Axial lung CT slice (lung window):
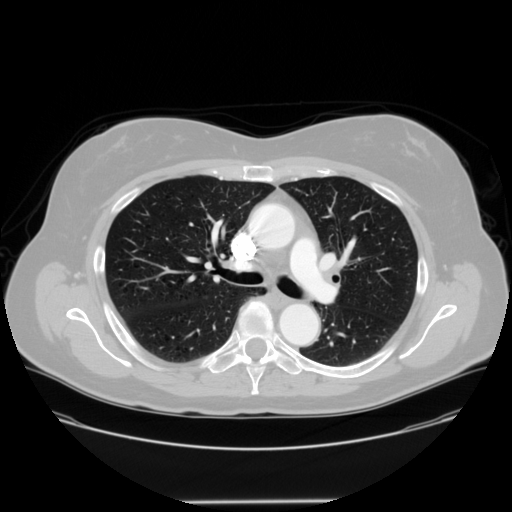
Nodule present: no